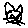
Label: cat